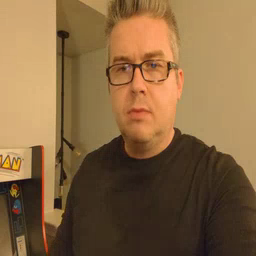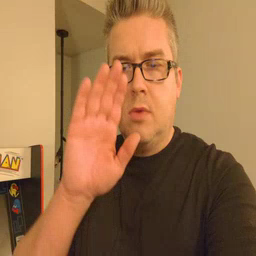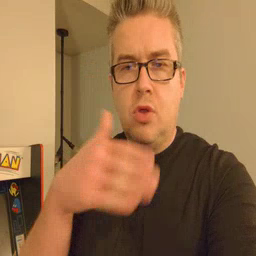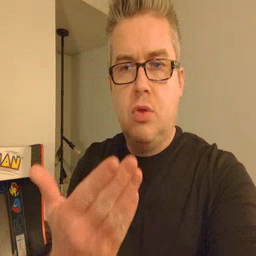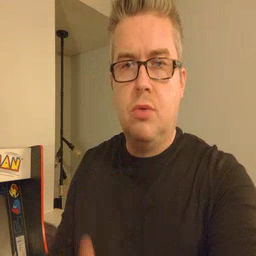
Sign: all